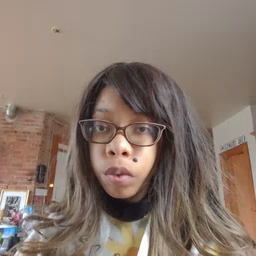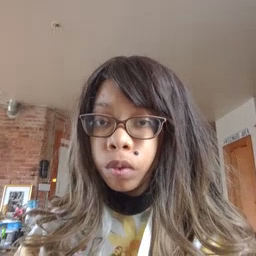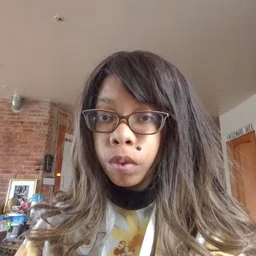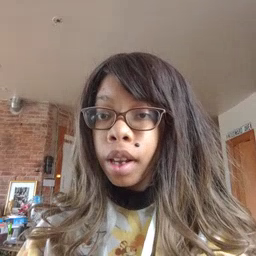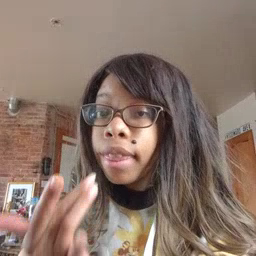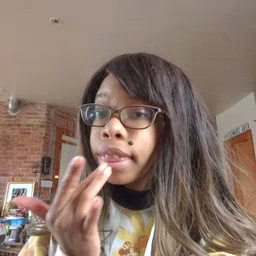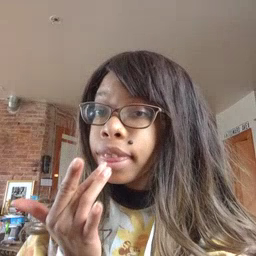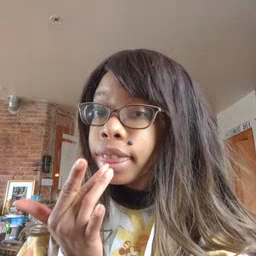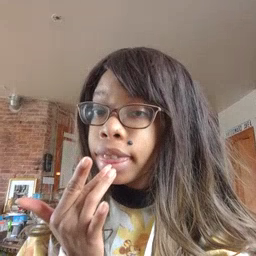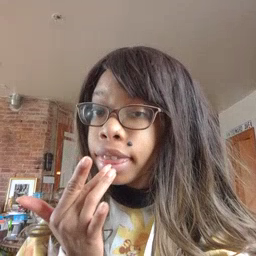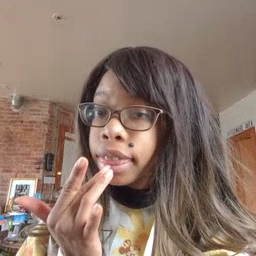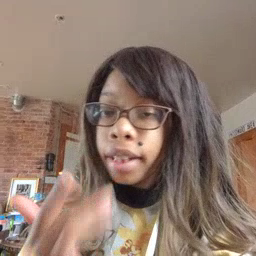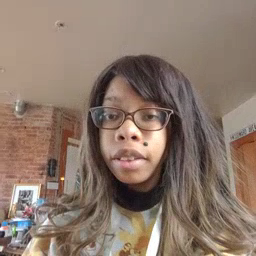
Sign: taste